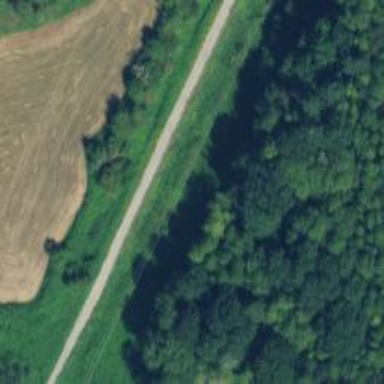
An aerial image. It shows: Abandoned railway service road.